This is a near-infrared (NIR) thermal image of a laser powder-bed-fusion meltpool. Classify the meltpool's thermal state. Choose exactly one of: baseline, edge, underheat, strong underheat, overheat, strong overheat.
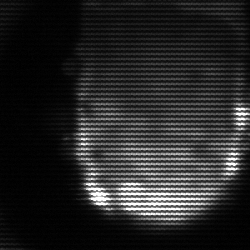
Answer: baseline